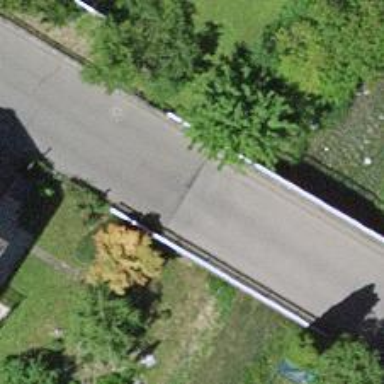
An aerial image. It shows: Residential road with bridge.